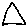
Label: triangle